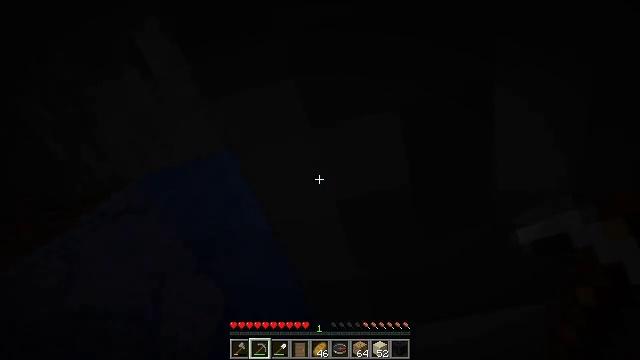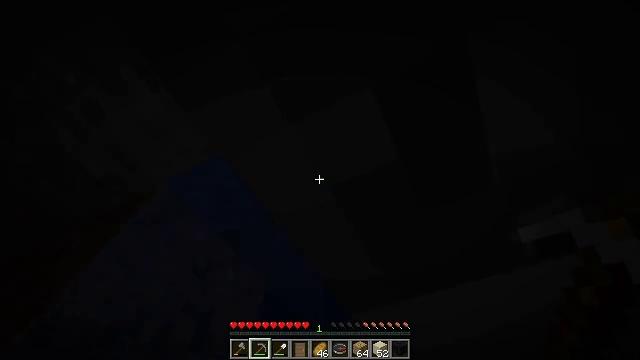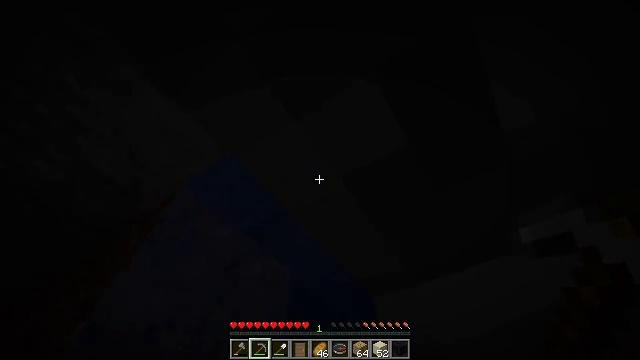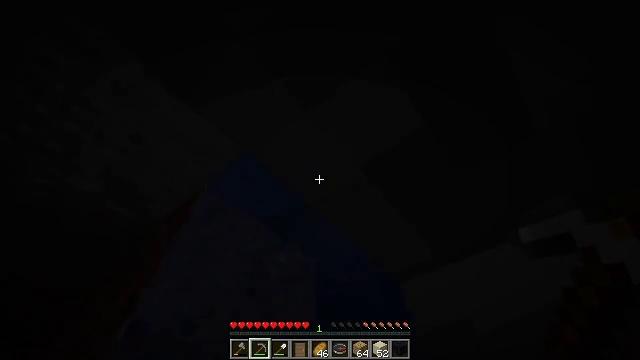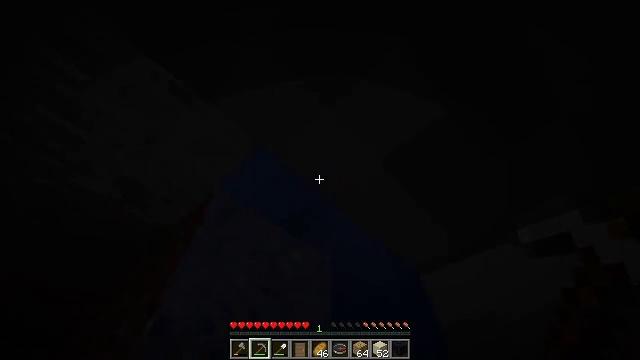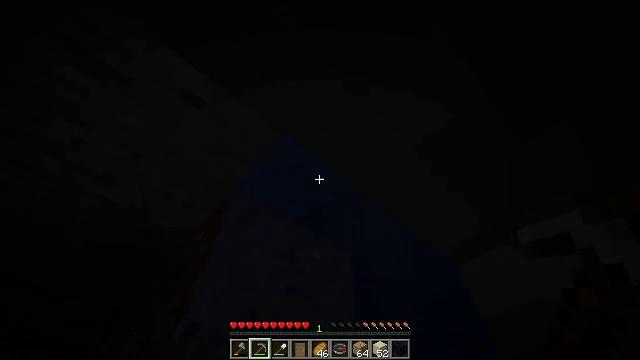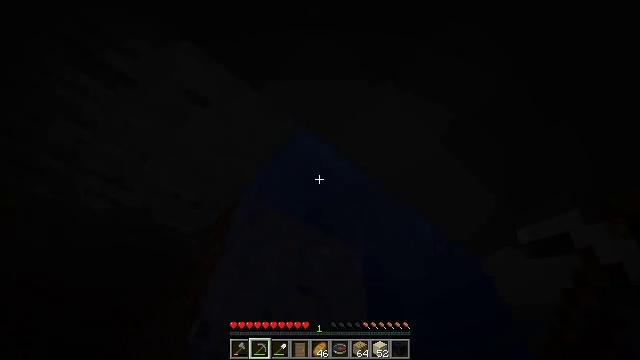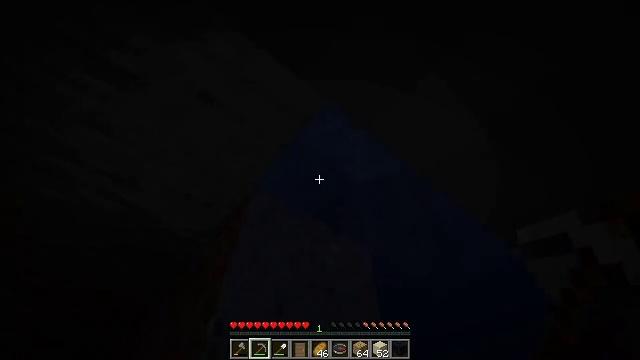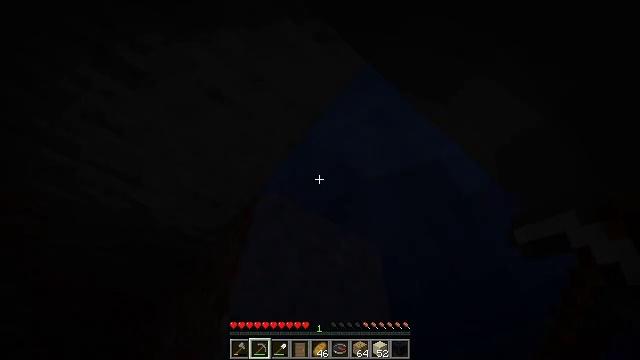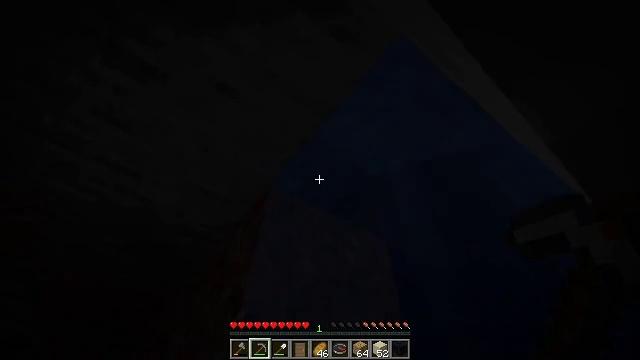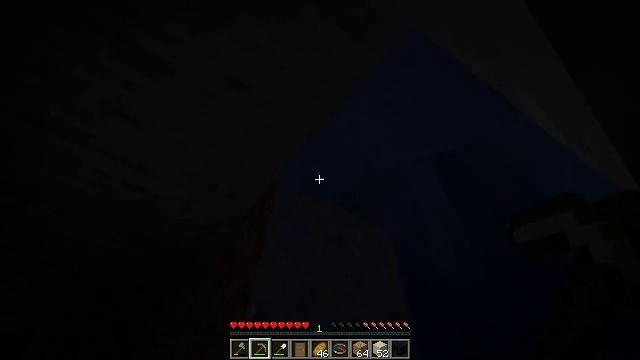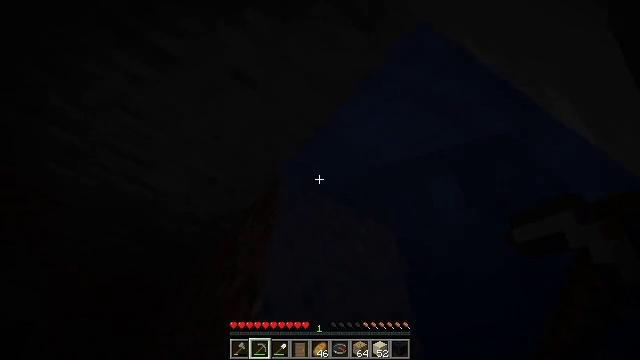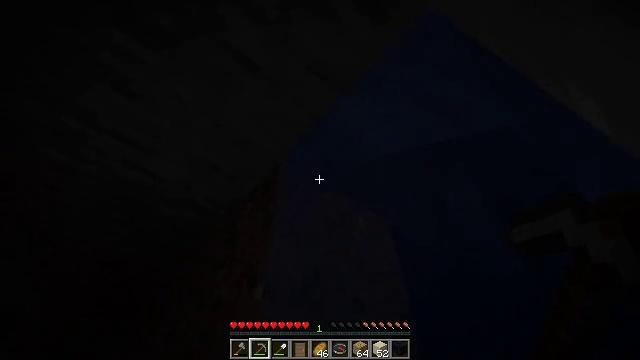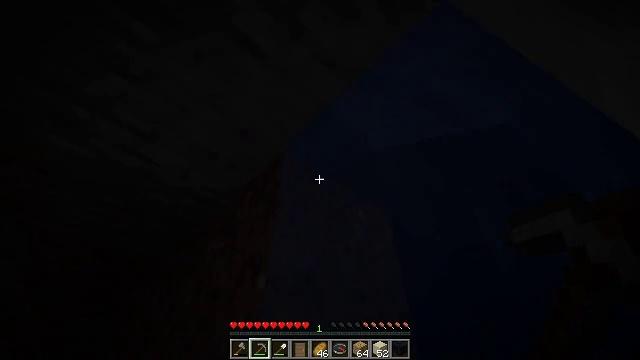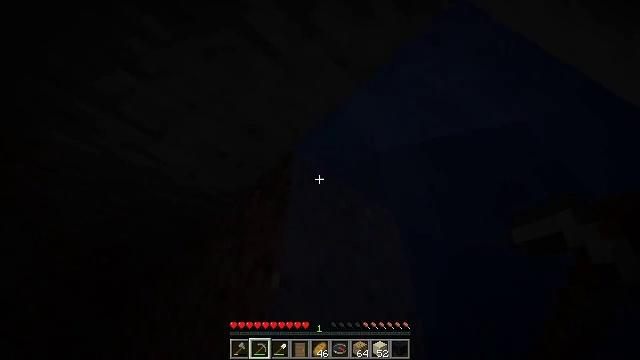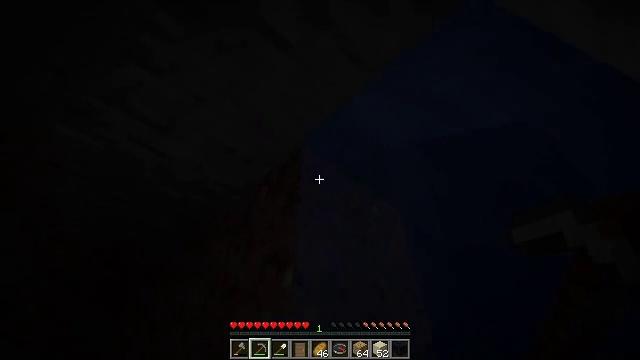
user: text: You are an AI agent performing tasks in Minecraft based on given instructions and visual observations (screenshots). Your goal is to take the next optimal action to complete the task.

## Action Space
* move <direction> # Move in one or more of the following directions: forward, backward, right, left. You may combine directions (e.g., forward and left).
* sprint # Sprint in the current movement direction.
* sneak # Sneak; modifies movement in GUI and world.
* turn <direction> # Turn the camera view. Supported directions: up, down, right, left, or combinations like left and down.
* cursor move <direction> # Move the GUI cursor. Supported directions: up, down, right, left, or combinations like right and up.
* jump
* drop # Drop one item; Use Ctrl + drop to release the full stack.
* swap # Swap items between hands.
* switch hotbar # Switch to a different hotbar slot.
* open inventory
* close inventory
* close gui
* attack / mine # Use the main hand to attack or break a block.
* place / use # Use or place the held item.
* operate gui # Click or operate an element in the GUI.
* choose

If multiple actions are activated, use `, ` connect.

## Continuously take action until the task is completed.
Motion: motion action
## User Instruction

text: Break the sugar cane.
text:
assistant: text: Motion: move forward and move left, sprint, turn left and down, jump
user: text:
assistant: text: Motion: move forward and move left, sprint, turn left and down, jump
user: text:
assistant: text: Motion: move forward and move left, sprint, turn left and down, jump
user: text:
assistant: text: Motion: move forward and move left, sprint, turn left, jump
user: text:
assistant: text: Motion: move forward and move left, sprint, turn left, jump
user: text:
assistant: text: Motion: move forward and move left, sprint, turn left, jump
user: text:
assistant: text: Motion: move forward and move left, sprint, turn left, jump
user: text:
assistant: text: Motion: move forward and move left, sprint, jump
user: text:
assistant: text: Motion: move forward and move left, sprint, jump
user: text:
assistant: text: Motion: move forward and move left, sprint, turn down, jump
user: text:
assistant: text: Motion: move forward and move left, sprint, jump
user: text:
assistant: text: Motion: move forward and move left, sprint, turn right and down, jump
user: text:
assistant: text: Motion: move forward and move left, sprint, turn right and down, jump
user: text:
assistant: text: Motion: move forward and move left, sprint, jump
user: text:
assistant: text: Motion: move forward and move left, sprint, jump
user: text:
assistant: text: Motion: move forward and move left, sprint, turn right, jump
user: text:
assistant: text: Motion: move forward and move left, sprint, turn right, jump
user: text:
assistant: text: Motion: move forward and move left, sprint, turn right, jump
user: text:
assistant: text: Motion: move forward and move left, sprint, turn right, jump
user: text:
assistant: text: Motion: move forward, sprint, turn right, jump
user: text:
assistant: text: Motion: move forward, sprint, turn right, jump
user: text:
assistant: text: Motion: move forward, sprint, turn right, jump
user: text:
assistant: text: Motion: move forward, sprint, turn right, jump
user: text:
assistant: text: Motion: move forward, sprint, turn right, jump
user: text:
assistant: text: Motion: move forward, sprint, jump
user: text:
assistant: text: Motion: move forward and move left, sprint, jump
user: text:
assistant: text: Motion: move forward and move left, sprint, jump
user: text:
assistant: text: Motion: move forward and move left, sprint, jump
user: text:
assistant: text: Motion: move forward and move left, sprint, turn right, jump
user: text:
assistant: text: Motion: move forward, sprint, turn right, jump